Question:
If you type a word on the "txtProdBarcode" section, the lists will come at the bottom like the picture. The list sections name is "lvBase" which is a'ListView'.
Then when you type a word on the "searchText" section, the checkboxes on the "lvBase" section shouldn't be clickable. I don't want to remove the checkboxes, but want to prevent them from being checked.
I've tried my best but can't get the answer.
'''
private void txtProdBarcode_TextChanged(object sender, EventArgs e)
{
string searchText = txtProdBarcode.Text.ToUpper().Trim();
if (searchText.Length > 0)
{
lvBase.CheckBoxes = false;
}
else
{
lvBase.CheckBoxes = true;
}
'''
This code deletes the checkboxes on the "lvBase" section.
But I want only the checkboxes to be disabled.
Can you guys help me to solve this problem?
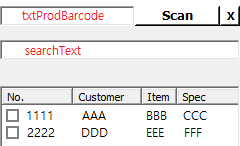
Answer: To prevent checking items of 'ListView', you can handle <URL> event:
'''
bool preventCheck = true;
private void listView1_ItemCheck(object sender, ItemCheckEventArgs e)
{
if (preventCheck) // for example: !string.IsNullOrEmpty(textBox1.Text)
e.NewValue = e.CurrentValue;
}
'''